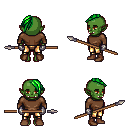
a pixel art fantasy rpg character, female body template, orc, green skin, brown long-sleeve shirt, gold greaves, green long mohawk hairstyle, metal gloves, brown shoes, spear, four views (front, back, left, right), 2x2 character sprite sheet, small pixel art, hard edges, no anti-aliasing